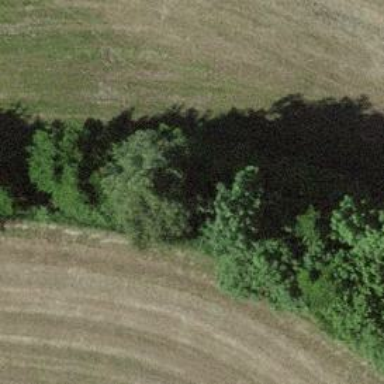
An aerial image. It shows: Embankment with row of trees.